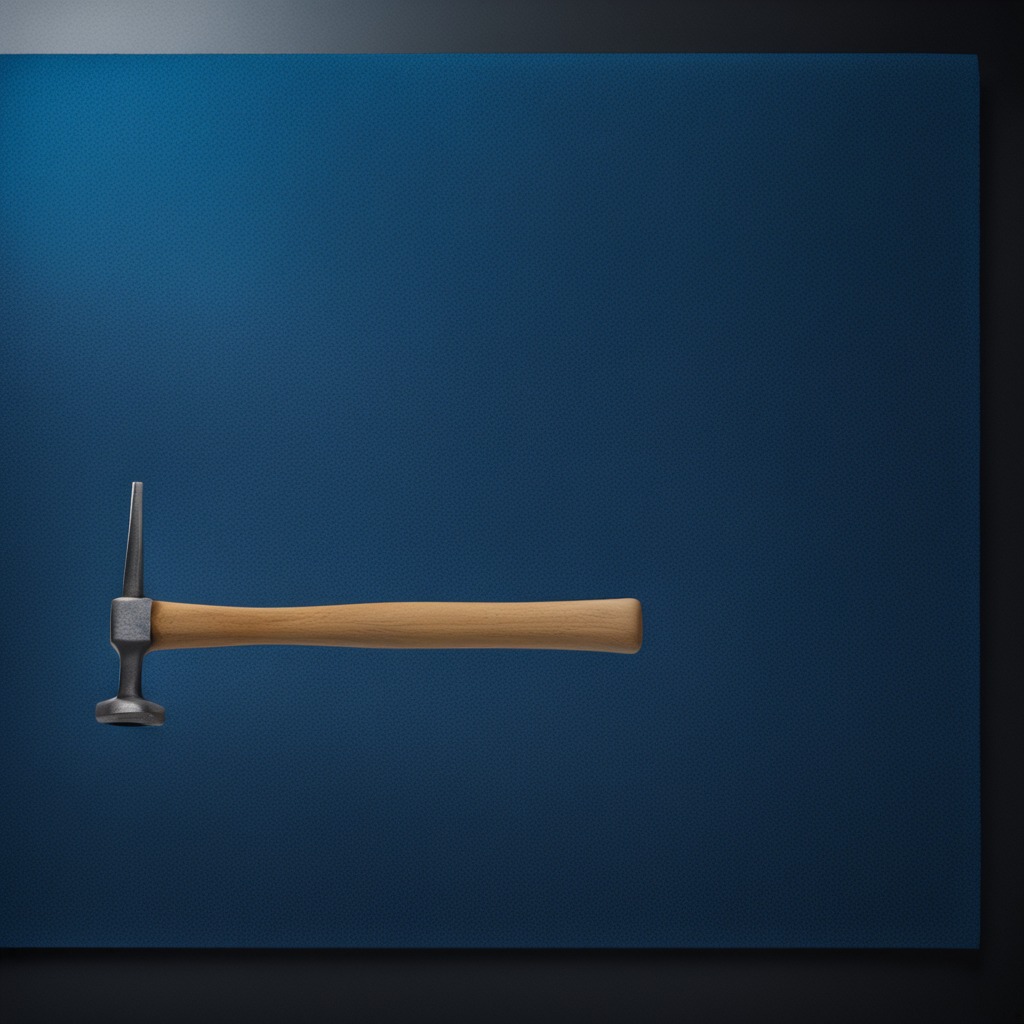
A hammer lying on a clean granite tabletop inside a workshop at night